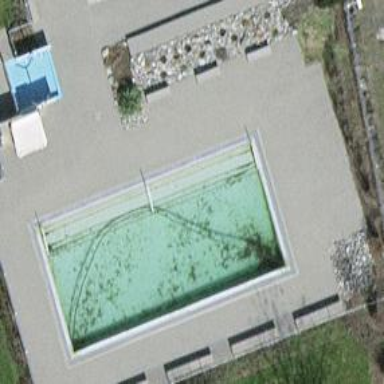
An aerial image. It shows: Swimming pool located in leisure land.